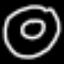
Label: donut